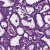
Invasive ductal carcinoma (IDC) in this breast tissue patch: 1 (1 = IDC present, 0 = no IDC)